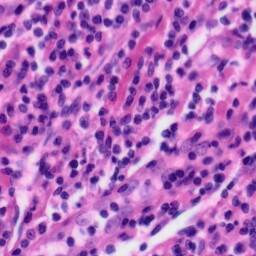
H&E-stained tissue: Tonsil